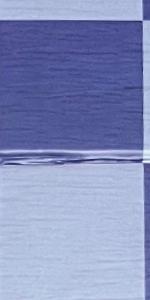
Label: Empty